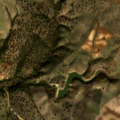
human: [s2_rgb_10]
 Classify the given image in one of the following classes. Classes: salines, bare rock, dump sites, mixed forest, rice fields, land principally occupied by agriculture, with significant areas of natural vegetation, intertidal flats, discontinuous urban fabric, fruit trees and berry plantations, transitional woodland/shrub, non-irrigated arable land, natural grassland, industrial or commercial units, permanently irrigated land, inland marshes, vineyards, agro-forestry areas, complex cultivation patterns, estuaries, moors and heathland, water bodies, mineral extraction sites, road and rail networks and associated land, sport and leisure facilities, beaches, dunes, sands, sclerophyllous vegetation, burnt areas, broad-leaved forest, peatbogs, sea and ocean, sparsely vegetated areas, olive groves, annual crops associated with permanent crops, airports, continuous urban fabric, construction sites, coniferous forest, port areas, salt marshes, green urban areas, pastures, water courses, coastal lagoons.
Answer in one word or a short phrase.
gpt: non-irrigated arable land, permanently irrigated land, olive groves, agro-forestry areas